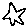
Label: star